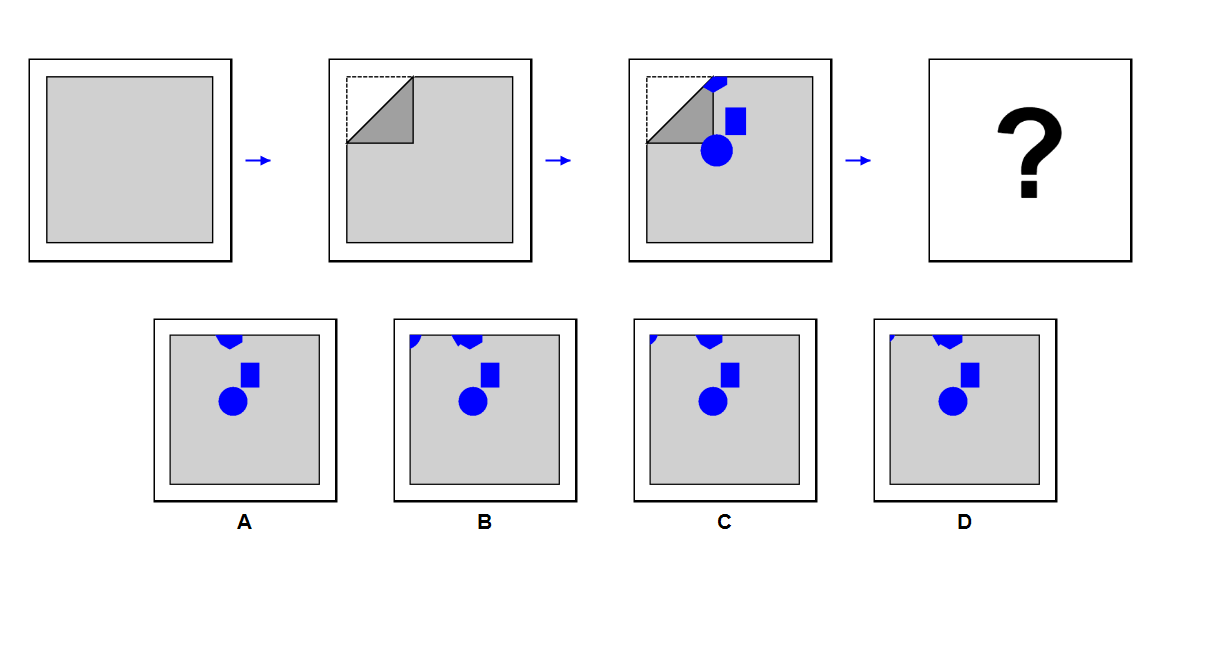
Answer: C